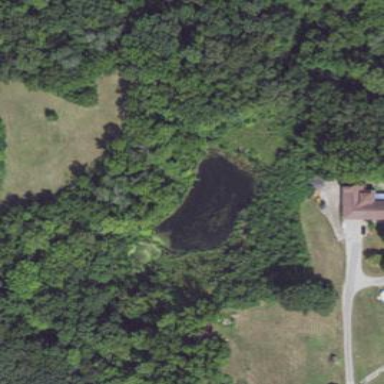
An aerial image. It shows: Serene pond surrounded by nature.